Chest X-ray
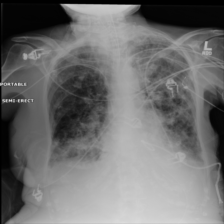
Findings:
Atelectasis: negative
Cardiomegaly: negative
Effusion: positive
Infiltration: positive
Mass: negative
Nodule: negative
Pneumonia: negative
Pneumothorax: negative
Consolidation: negative
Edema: negative
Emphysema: negative
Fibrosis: negative
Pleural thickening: negative
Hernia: negative